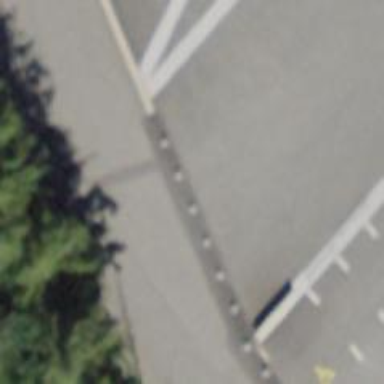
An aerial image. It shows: Bollard.